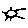
Label: sun